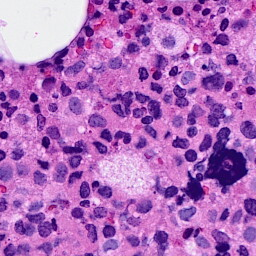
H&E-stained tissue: Breast